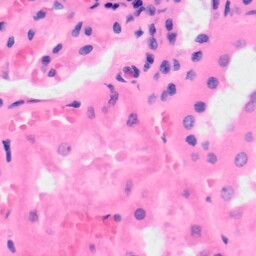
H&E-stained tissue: Kidney